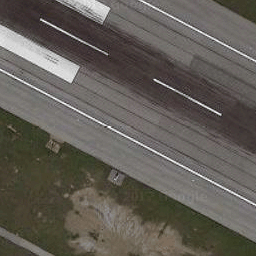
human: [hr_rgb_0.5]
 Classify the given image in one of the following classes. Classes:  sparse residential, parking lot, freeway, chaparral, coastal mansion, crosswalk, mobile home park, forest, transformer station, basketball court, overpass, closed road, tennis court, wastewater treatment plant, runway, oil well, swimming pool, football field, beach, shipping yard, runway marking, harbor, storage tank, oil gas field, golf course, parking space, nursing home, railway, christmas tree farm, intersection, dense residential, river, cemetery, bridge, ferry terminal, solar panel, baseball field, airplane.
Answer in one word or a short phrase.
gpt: runway